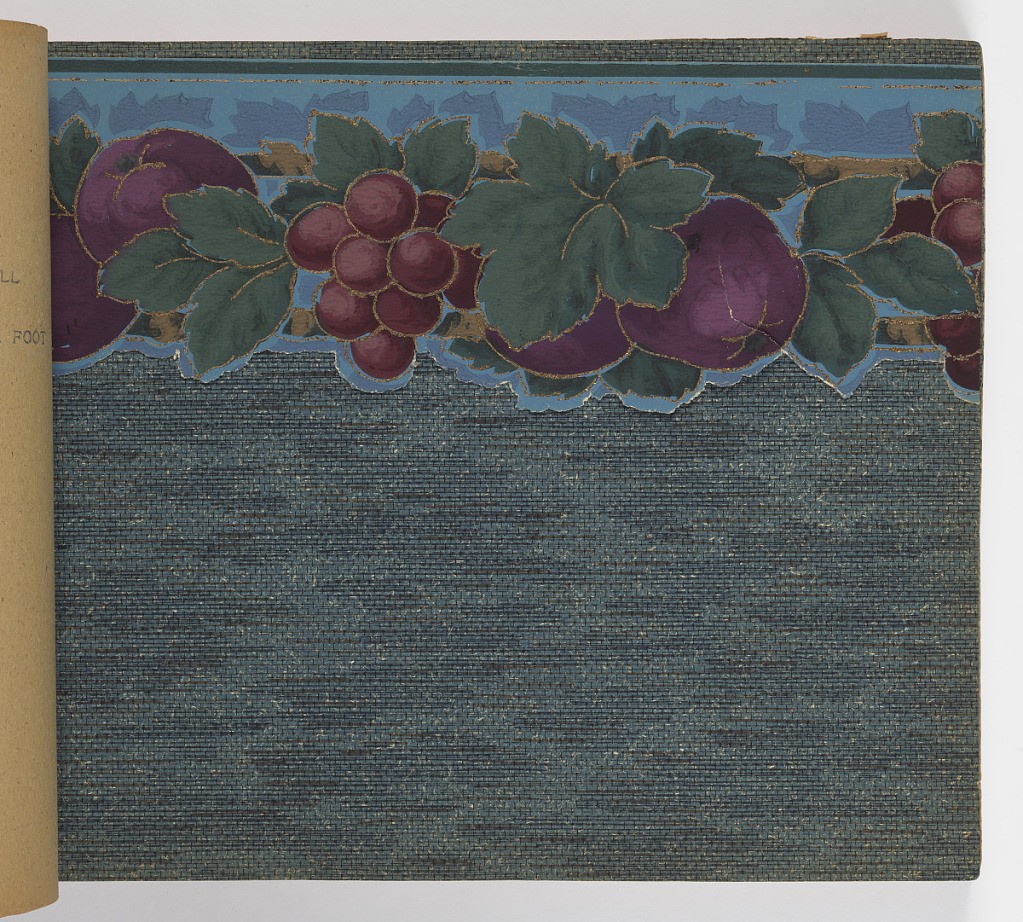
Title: Wallpapers of Merit, Book No. 3
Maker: I. Lappin Wallpaper
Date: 1917
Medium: Machine-printed paper
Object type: Sample book
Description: Consists of 95 sidewalls and 73 borders. Gold embossed title on black paper cover. Papers consist of imitations of textures and woods, floral borders, stripes, large over-all patterns